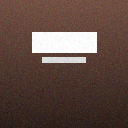
Screen state: on